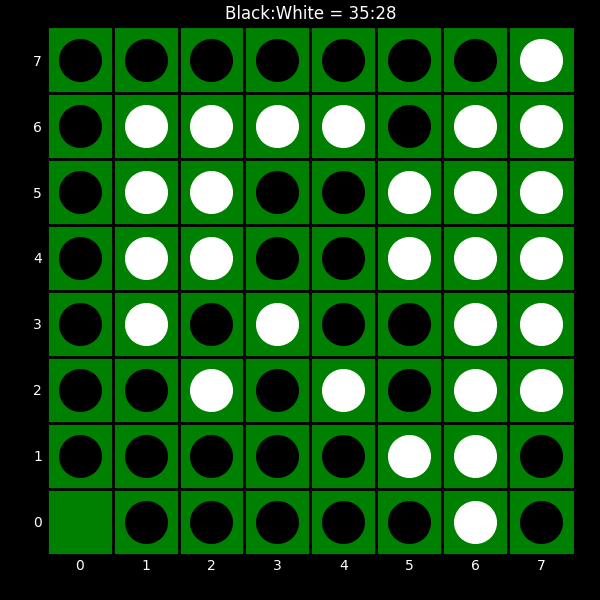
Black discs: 35
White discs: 28